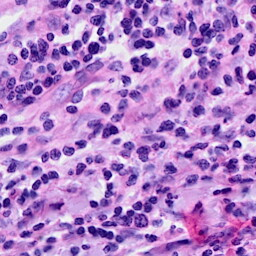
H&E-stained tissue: Breast